Aerial crown-view tile of a tropical tree (Barro Colorado Island, Panama), acquired 20250317:
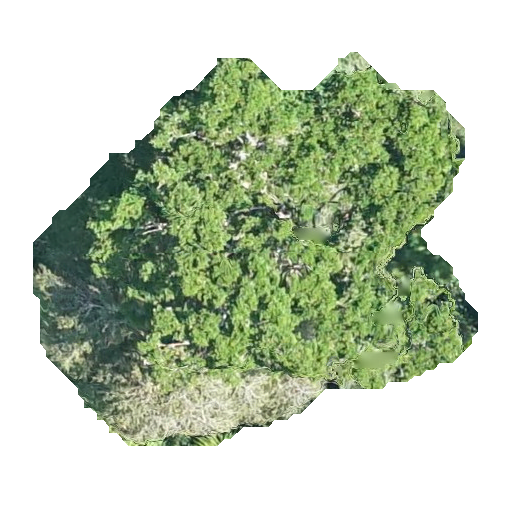
Species: Brosimum alicastrum
GBIF accepted scientific name: Brosimum alicastrum
Crown area: 183.772 m²